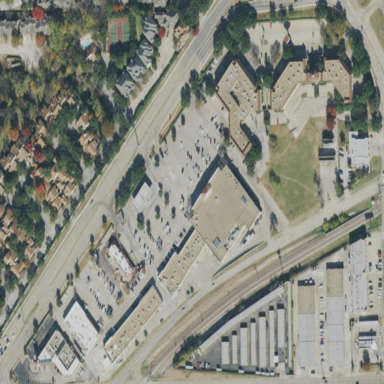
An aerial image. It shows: Retail area.